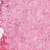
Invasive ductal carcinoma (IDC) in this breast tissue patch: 0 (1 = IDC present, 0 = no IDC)